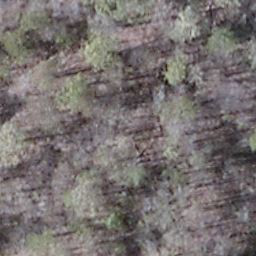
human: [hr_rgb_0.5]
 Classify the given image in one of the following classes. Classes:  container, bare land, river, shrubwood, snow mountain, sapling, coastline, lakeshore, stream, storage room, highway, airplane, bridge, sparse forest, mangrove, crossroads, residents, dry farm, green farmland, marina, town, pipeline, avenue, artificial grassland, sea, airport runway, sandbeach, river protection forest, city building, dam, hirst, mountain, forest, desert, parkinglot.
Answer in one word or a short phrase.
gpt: shrubwood